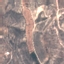
Land use / land cover: HerbaceousVegetation